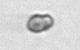
Label: Heterocapsa_rotundata